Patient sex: M
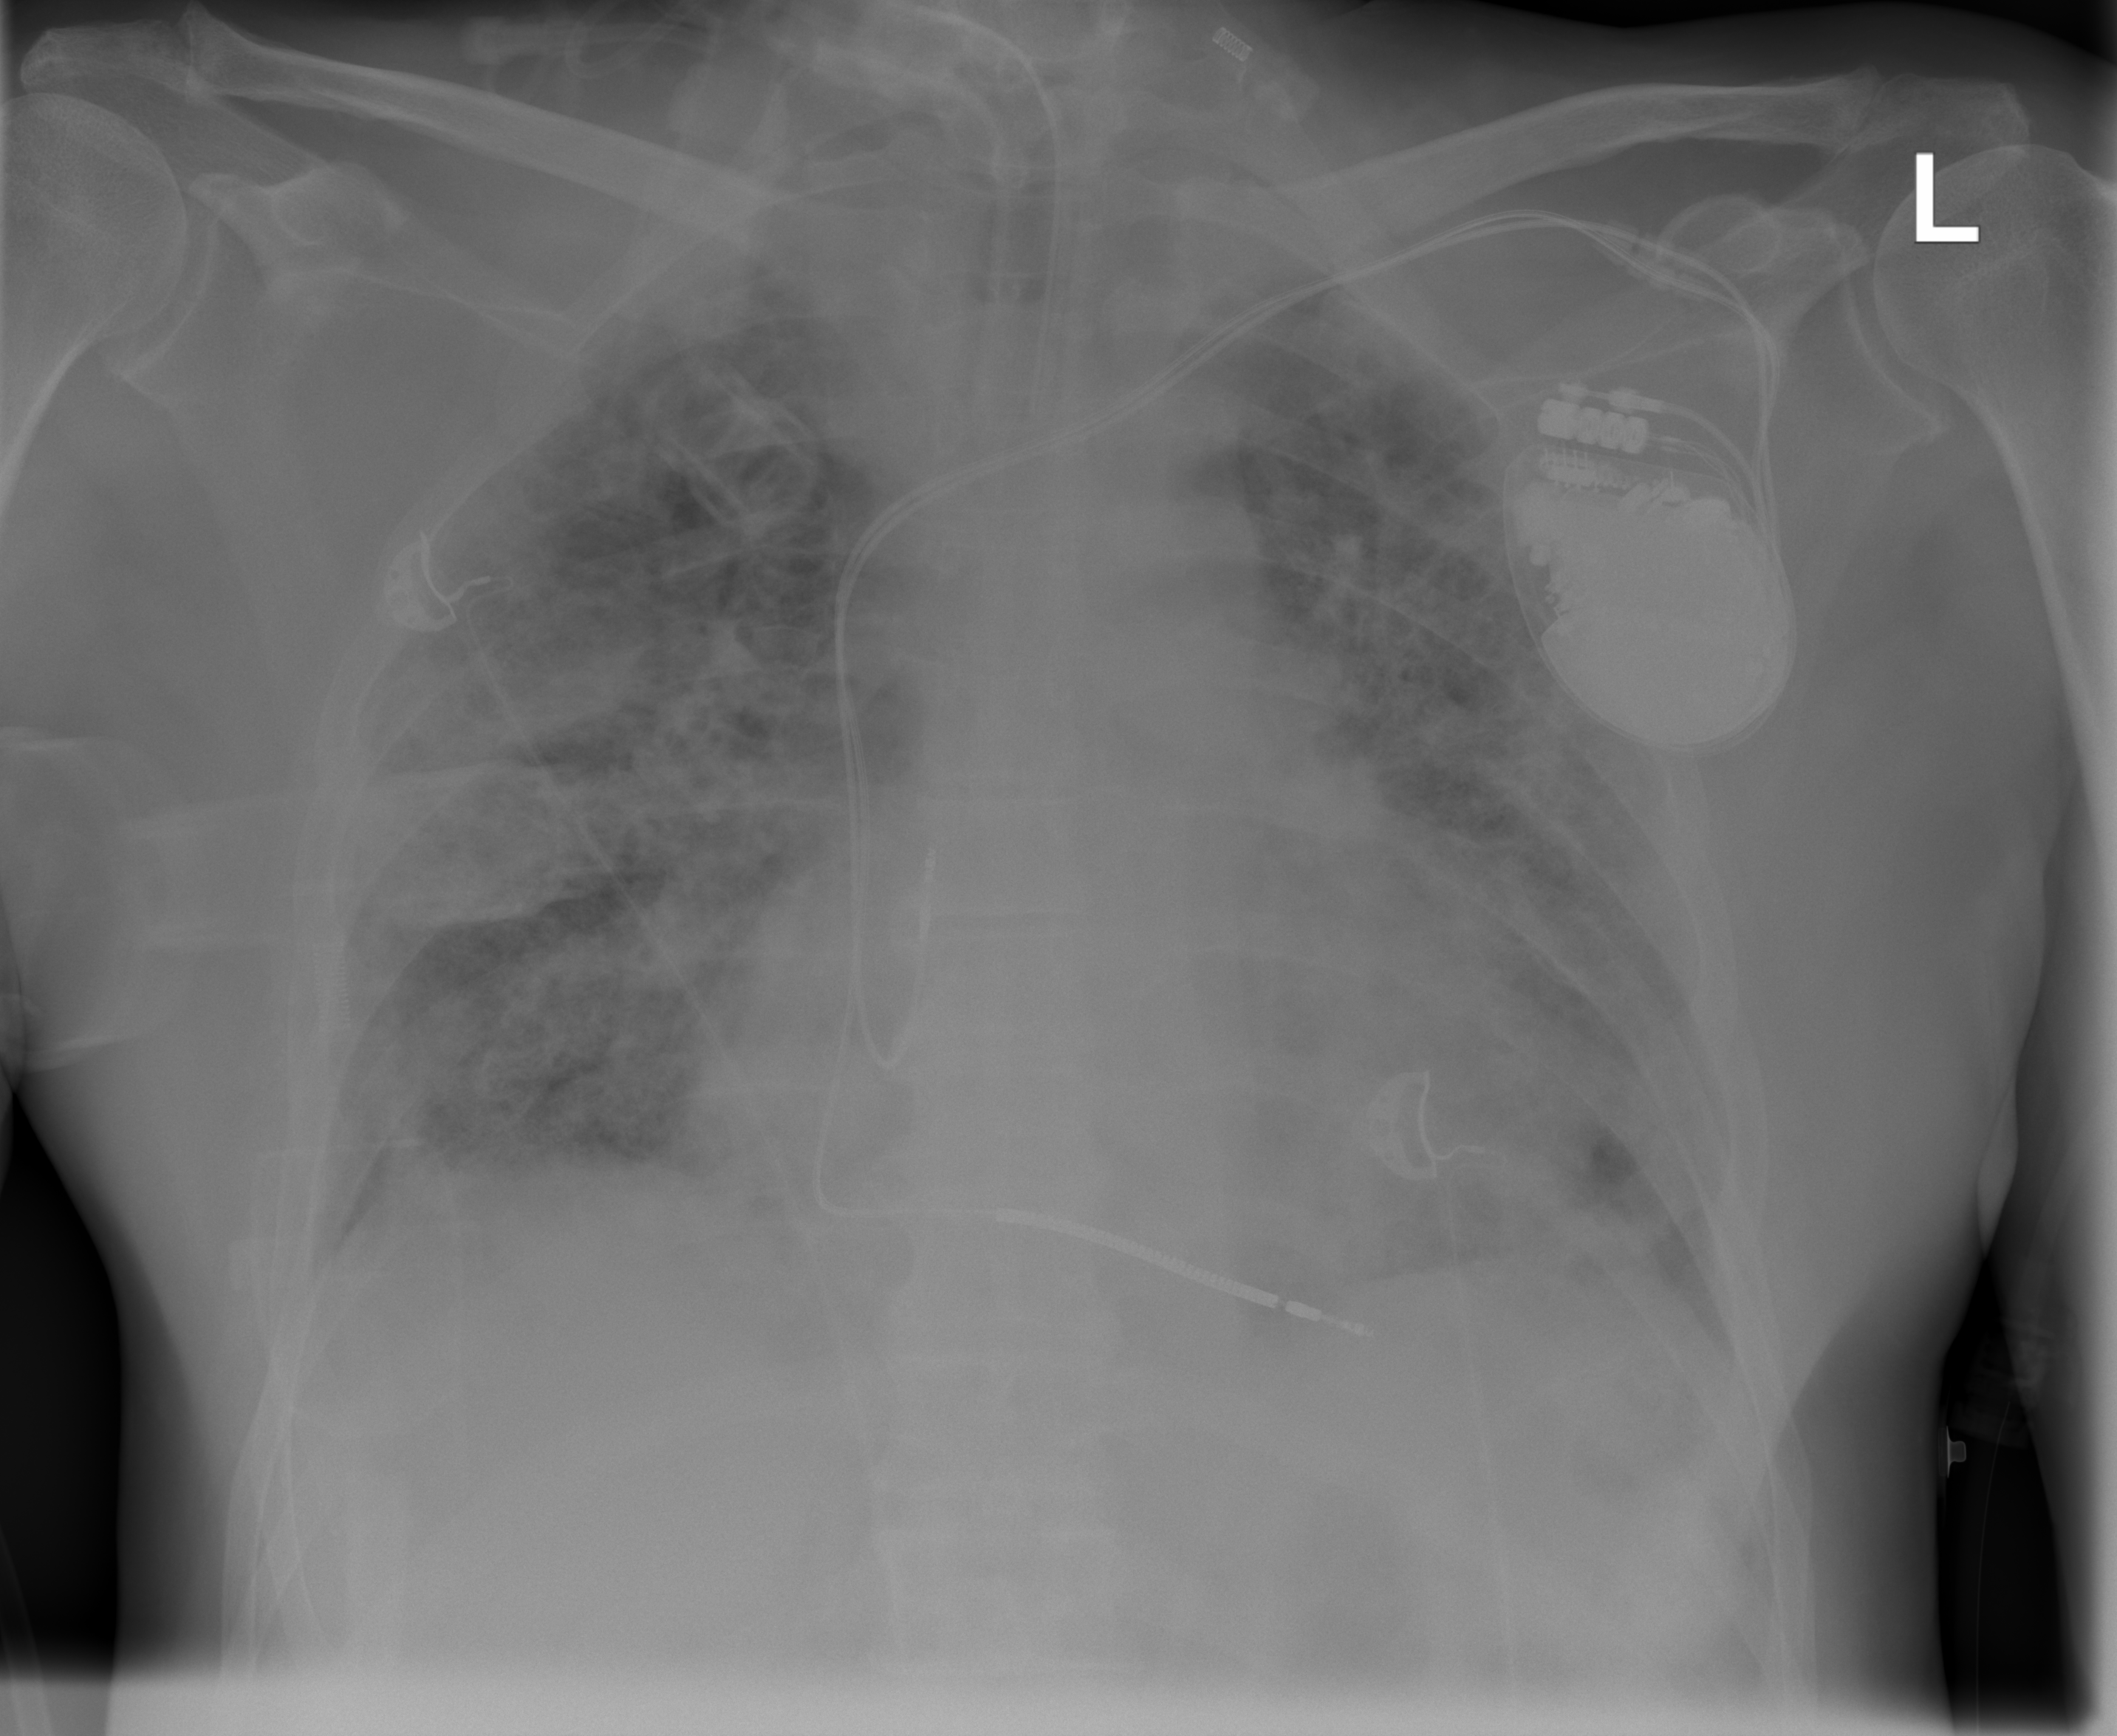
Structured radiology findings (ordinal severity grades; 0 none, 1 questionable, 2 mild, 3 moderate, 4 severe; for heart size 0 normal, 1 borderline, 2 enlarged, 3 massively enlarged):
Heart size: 2
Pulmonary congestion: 2
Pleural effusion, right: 0
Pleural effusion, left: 0
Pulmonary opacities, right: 3
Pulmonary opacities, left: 3
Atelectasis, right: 2
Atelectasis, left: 2